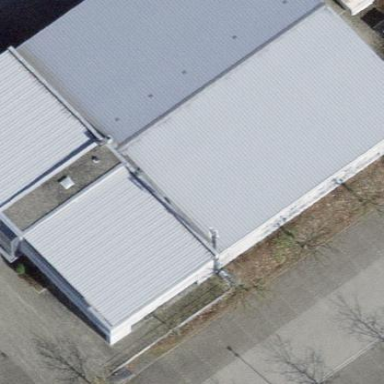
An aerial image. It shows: Office building with flat roof.